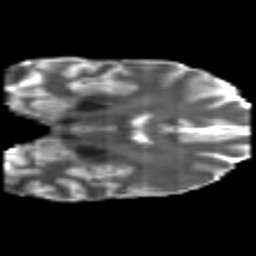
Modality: T2w
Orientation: coronal
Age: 31
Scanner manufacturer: philips
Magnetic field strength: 3 T
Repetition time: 8.6 s
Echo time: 0.127 s